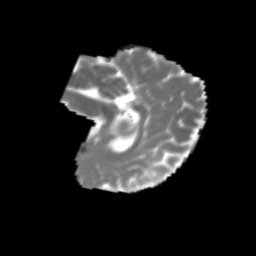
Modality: MD
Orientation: sagittal
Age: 7
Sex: male
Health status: healthy